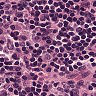
Metastatic tissue present: no